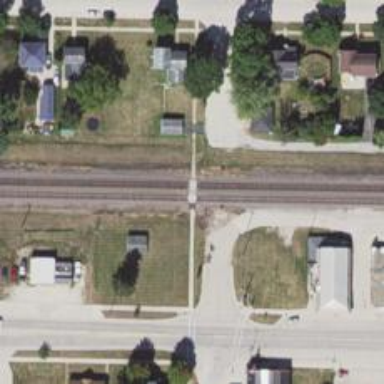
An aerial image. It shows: Railway siding for service.